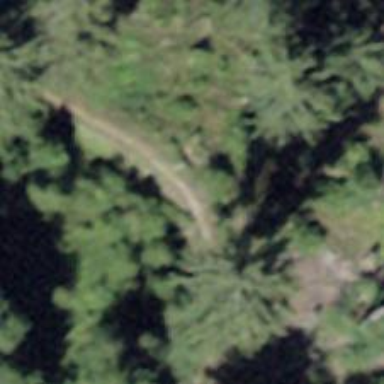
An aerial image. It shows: Path.